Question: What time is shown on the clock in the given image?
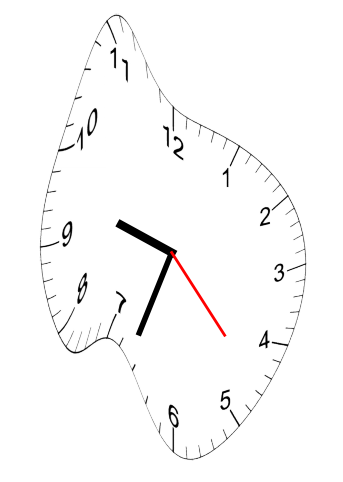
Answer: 09:33:23